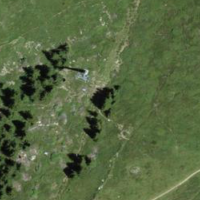
EUNIS habitat code: 26
Species observed at this site:
Periparus ater